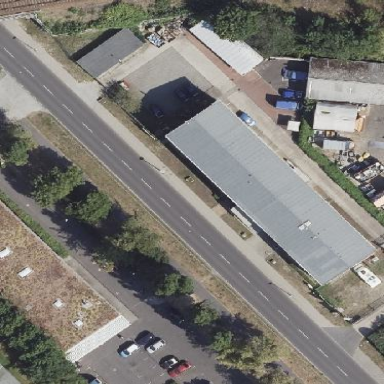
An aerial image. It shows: Office building with gabled roof.